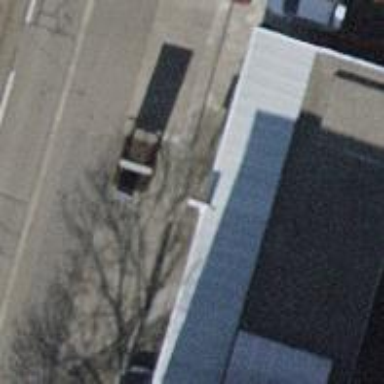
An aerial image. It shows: Car repair shop.